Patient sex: M
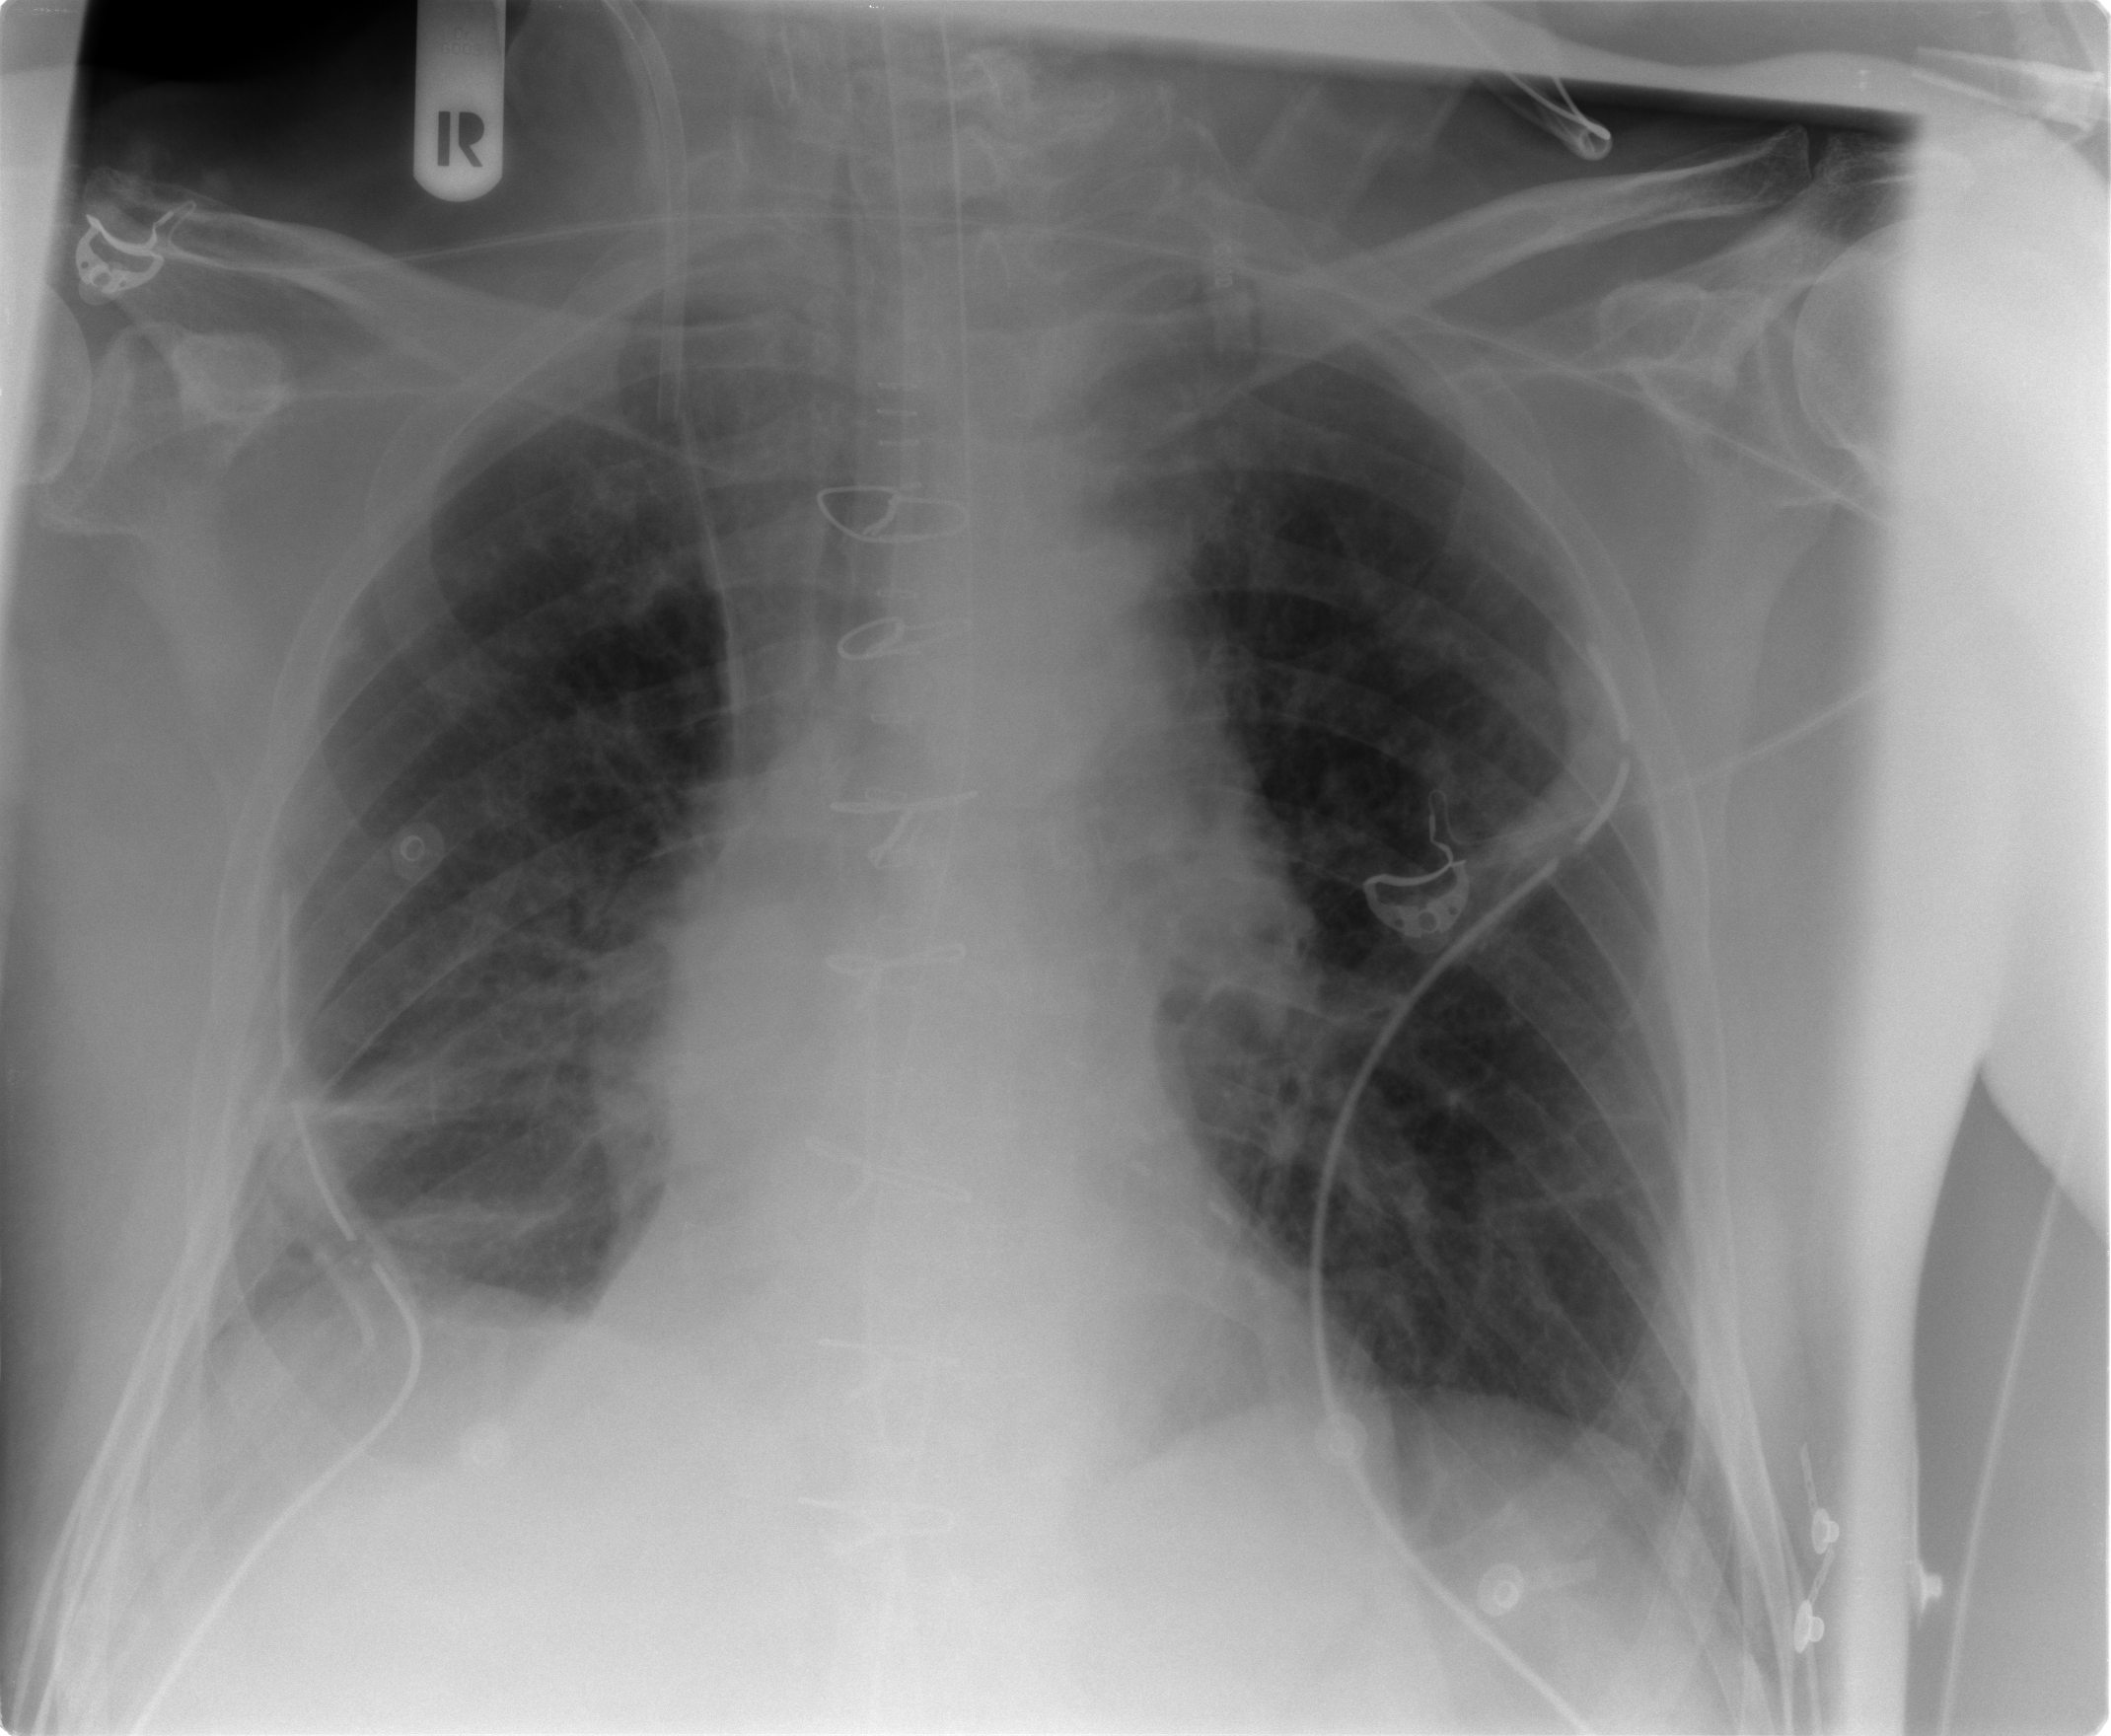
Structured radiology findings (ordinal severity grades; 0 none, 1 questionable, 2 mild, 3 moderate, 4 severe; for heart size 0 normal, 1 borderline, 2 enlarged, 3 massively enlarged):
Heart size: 0
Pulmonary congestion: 2
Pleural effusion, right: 1
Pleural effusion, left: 0
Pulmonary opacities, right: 0
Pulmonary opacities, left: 0
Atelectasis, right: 2
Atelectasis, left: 1